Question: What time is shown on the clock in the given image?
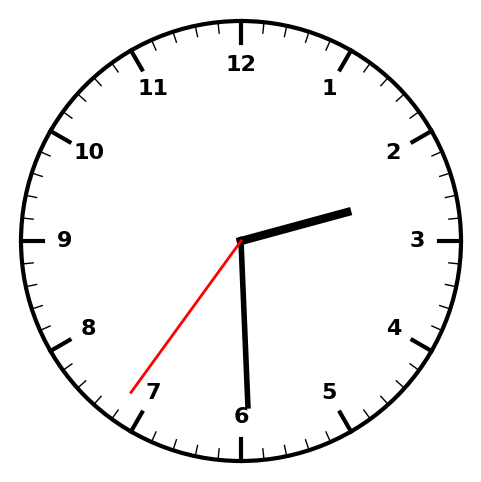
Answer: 02:29:36